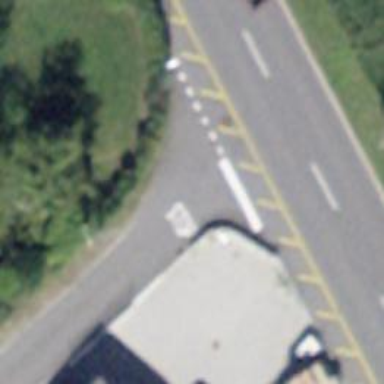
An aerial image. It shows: Stop road.